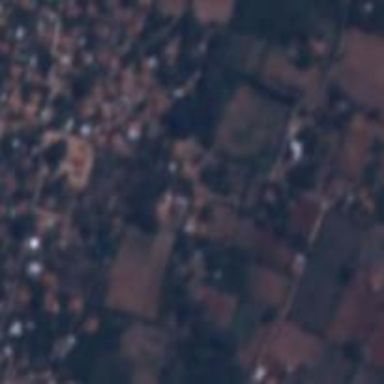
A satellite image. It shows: Village area.